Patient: sex M, age 29
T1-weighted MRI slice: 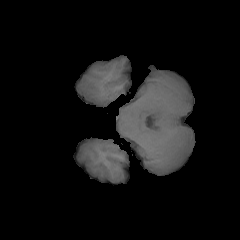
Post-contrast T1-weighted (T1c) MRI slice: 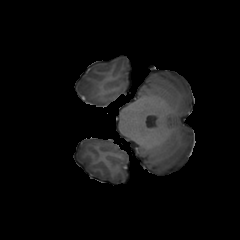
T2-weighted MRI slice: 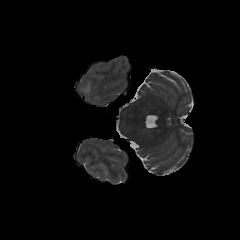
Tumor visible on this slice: yes
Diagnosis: Glioblastoma, IDH-wildtype
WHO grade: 4